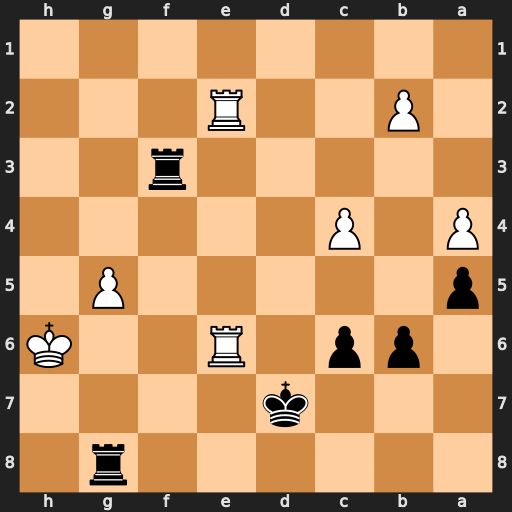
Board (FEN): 6r1/3k4/1pp1R2K/p5P1/P1P5/5r2/1P2R3/8
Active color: b
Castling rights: -
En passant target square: -
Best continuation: Rh3#